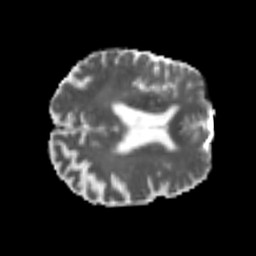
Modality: T2w
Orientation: axial
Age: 66
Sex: male
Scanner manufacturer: siemens
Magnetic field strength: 3 T
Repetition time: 4.999 s
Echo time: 0.07946 s